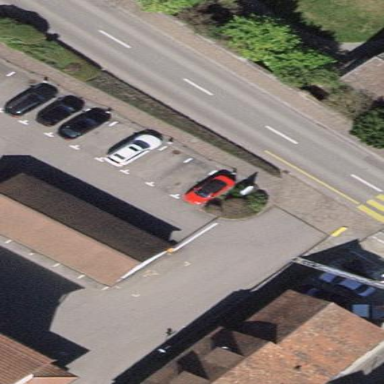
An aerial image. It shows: Garage building.